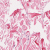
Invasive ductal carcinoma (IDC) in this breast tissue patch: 0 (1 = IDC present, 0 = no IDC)